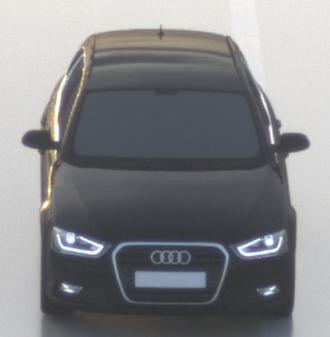
Make: Audi
Model: A4 Avant 1.8 TFSI
Detailed model: A4 (B8) Avant
Model produced from: 2012/02
Model produced until: 2015/04
Doors: 5
Color: black
Road condition: wet road
Daytime: sunrise or sunset
Contrast: low contrast